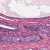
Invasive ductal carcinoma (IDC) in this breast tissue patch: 0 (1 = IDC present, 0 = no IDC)